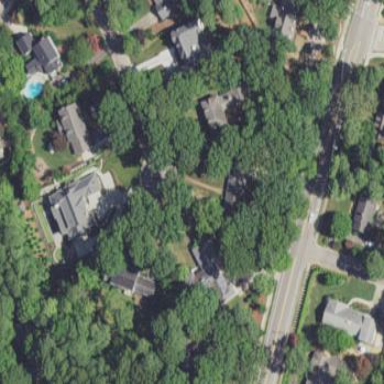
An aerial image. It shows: Residential area within neighborhood.